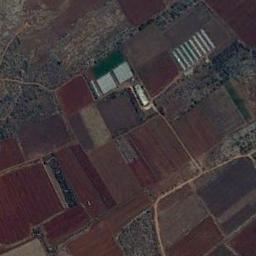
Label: rectangular_farmland